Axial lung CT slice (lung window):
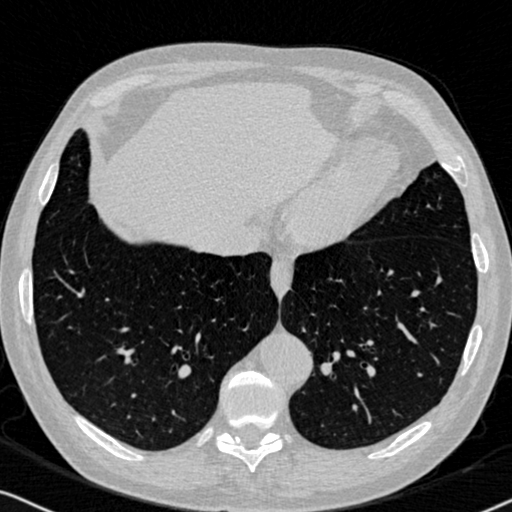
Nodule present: no